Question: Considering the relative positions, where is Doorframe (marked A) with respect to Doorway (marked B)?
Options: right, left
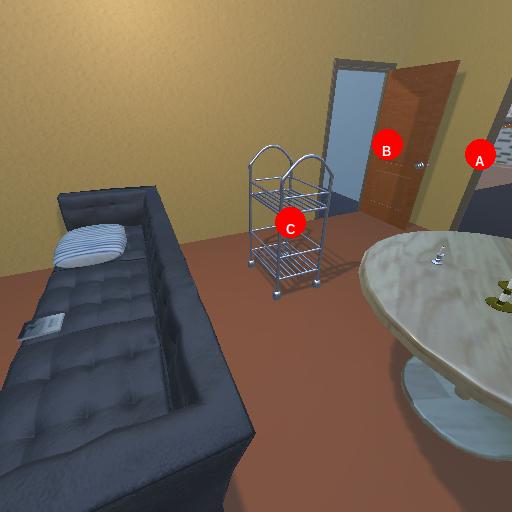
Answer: right